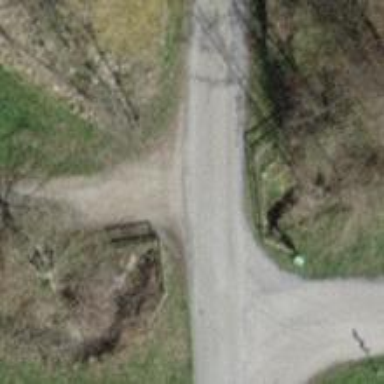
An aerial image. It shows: Unclassified road.